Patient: sex M, age 61
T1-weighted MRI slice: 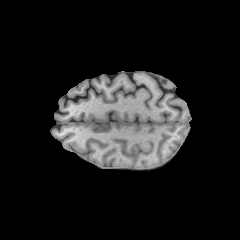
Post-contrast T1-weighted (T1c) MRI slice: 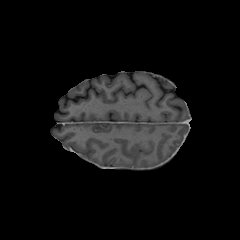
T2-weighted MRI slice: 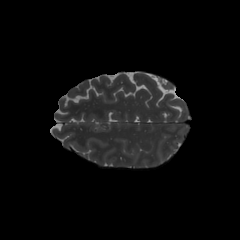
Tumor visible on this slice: no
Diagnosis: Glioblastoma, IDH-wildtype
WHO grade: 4